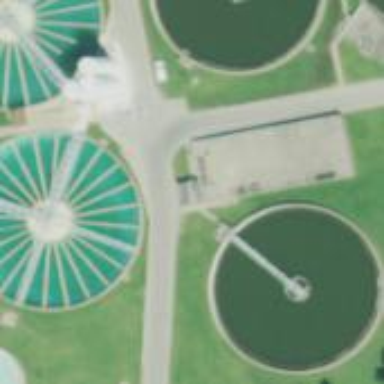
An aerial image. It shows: Wastewater plant.